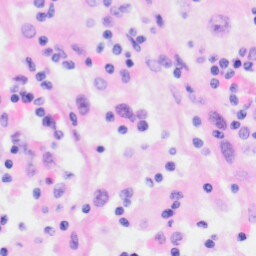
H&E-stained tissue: Kidney